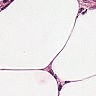
Metastatic tissue present: no